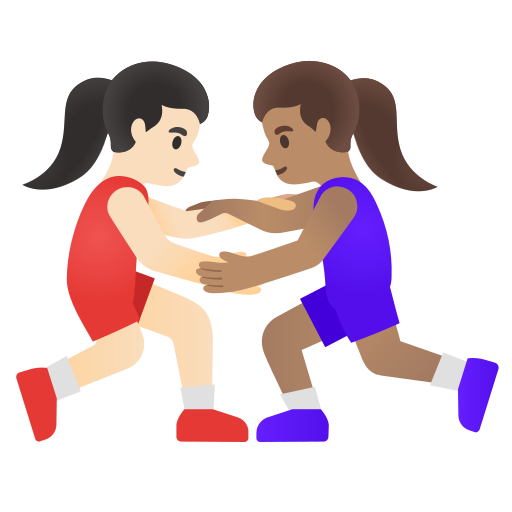
Emoji: 👩🏻‍🫯‍👩🏽